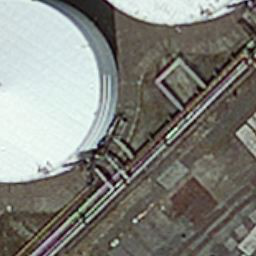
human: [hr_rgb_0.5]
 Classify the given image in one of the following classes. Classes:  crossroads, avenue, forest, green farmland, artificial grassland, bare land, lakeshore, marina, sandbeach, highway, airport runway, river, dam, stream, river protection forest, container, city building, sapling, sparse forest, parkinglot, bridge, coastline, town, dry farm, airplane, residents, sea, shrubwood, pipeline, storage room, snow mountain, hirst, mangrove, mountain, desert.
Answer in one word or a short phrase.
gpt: storage room